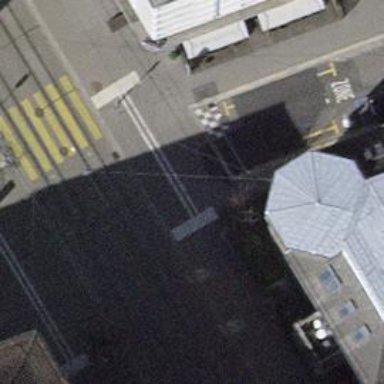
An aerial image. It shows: Unmarked crossing with traffic calming table.